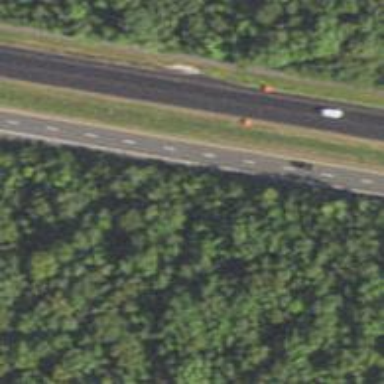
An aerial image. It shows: Expressway with asphalt surface classified as trunk highway.